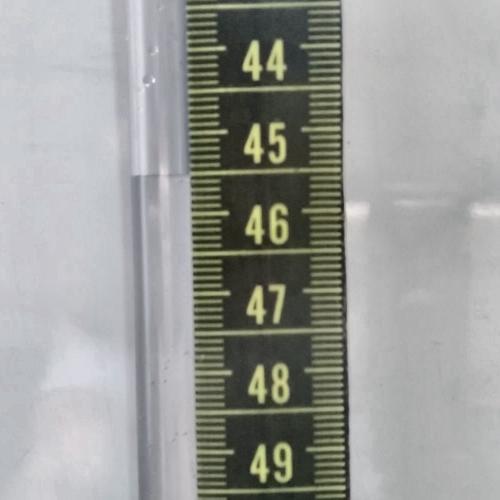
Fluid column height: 45.5 cm